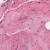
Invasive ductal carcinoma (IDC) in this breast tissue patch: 0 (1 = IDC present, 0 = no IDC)